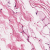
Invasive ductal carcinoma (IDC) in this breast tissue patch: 0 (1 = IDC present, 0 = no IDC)